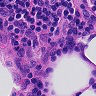
Metastatic tissue present: no